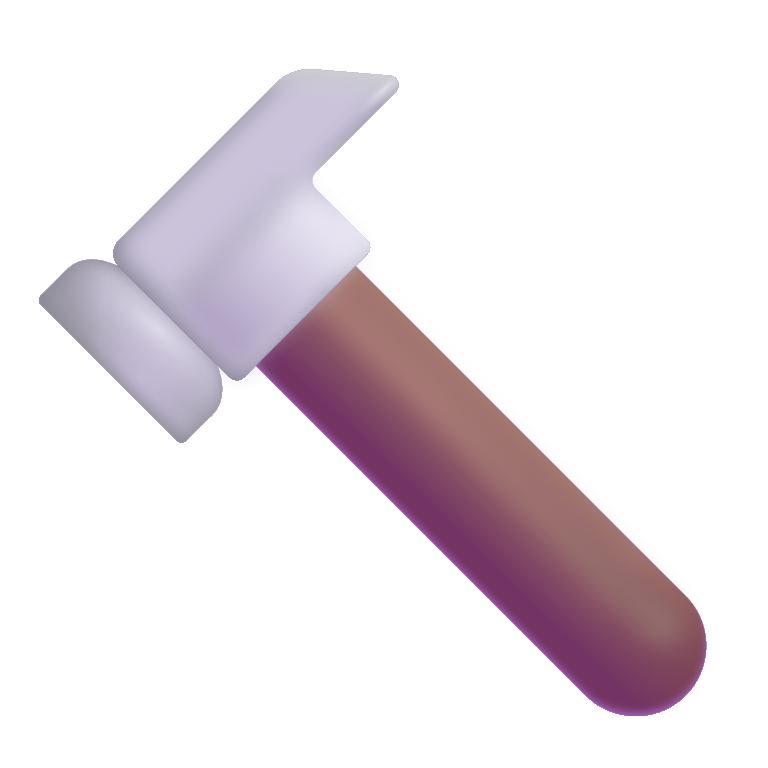
hammer color